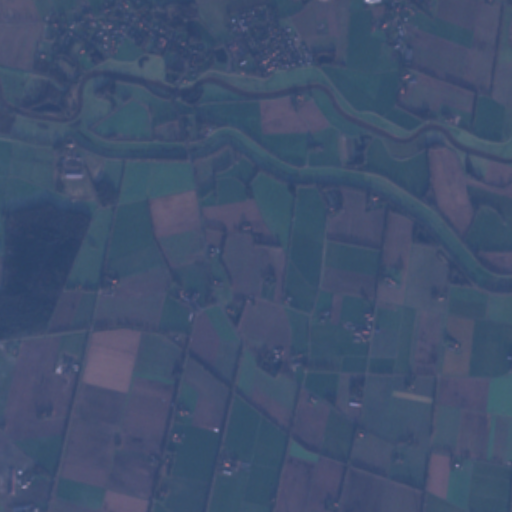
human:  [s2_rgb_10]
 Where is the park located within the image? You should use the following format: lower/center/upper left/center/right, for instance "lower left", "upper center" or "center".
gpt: The park is located in the upper left of the image.
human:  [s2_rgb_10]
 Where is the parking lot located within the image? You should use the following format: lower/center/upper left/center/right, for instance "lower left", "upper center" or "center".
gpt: The parking lot is located in the upper left of the image.
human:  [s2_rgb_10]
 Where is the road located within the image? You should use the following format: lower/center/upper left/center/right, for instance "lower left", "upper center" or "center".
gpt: There is no road in the image.